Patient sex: M
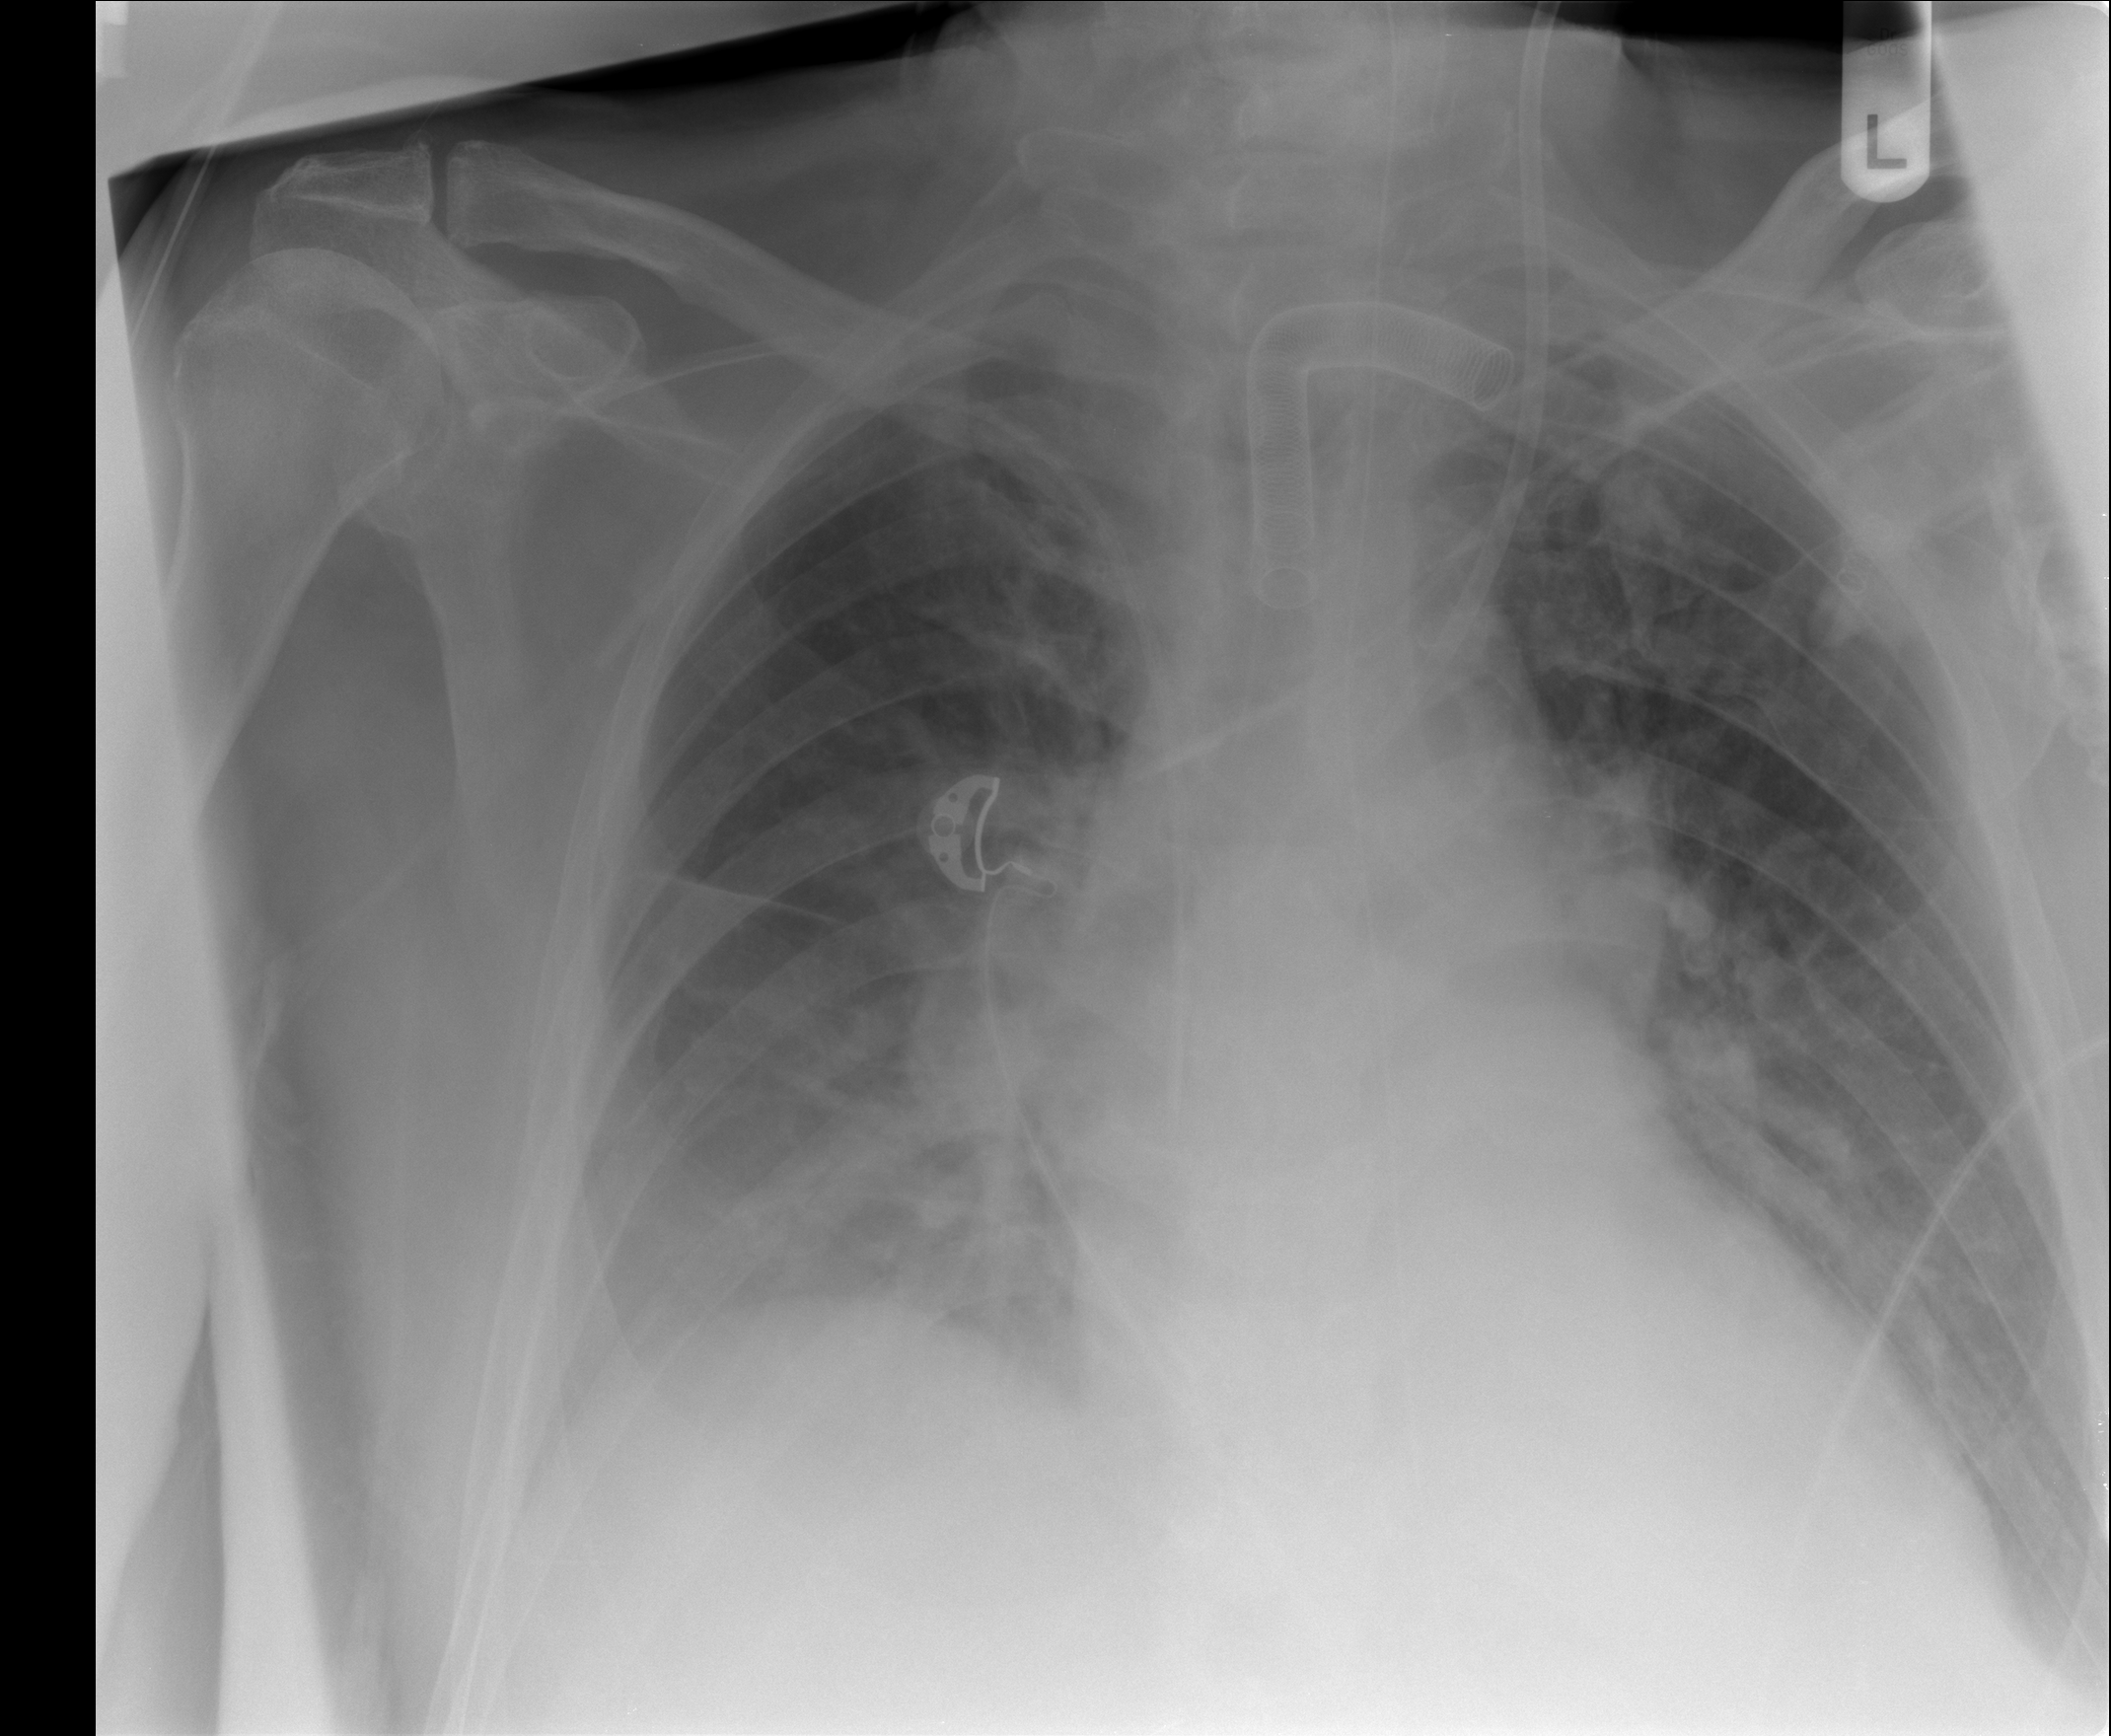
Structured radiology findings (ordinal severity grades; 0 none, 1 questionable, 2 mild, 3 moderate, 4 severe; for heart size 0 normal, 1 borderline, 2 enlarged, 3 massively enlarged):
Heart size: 0
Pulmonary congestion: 2
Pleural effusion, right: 2
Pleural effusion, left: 0
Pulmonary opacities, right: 0
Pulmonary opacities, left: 0
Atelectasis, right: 2
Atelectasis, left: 2